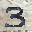
Label: 3